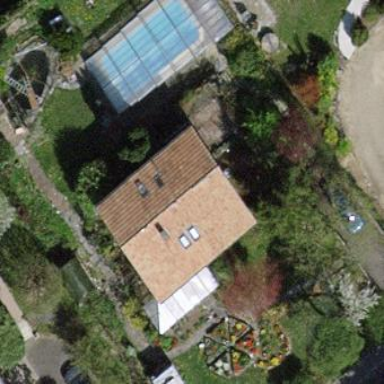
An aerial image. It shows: Garden surrounded by fence.